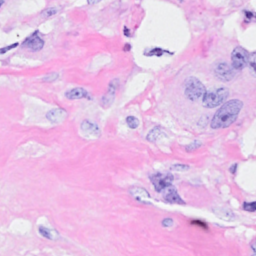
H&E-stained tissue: Breast